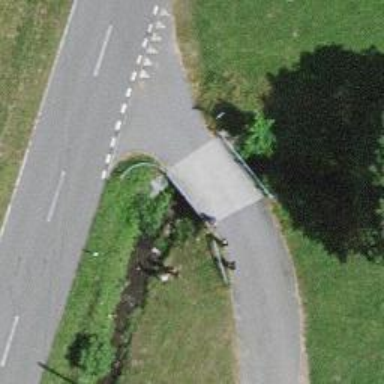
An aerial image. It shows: Culvert tunnel.